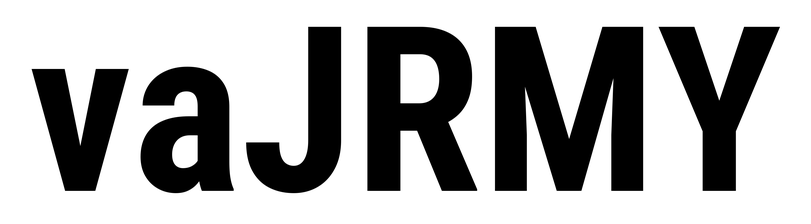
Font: Roboto_Condensed_Bold